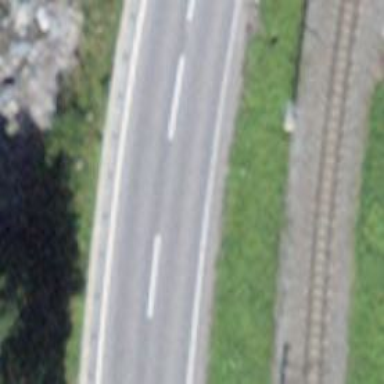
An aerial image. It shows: Secondary road with asphalt surface.